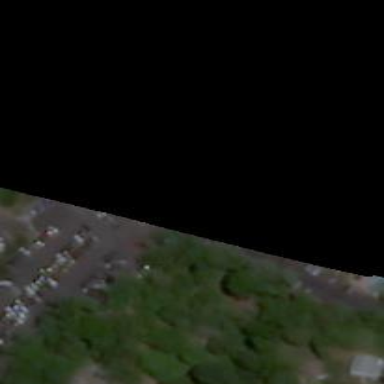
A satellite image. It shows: Parking area.